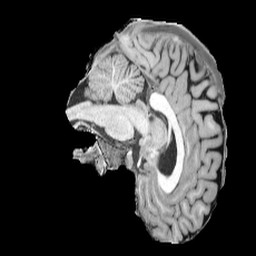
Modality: UNIT1
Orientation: sagittal